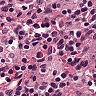
Metastatic tissue present: no